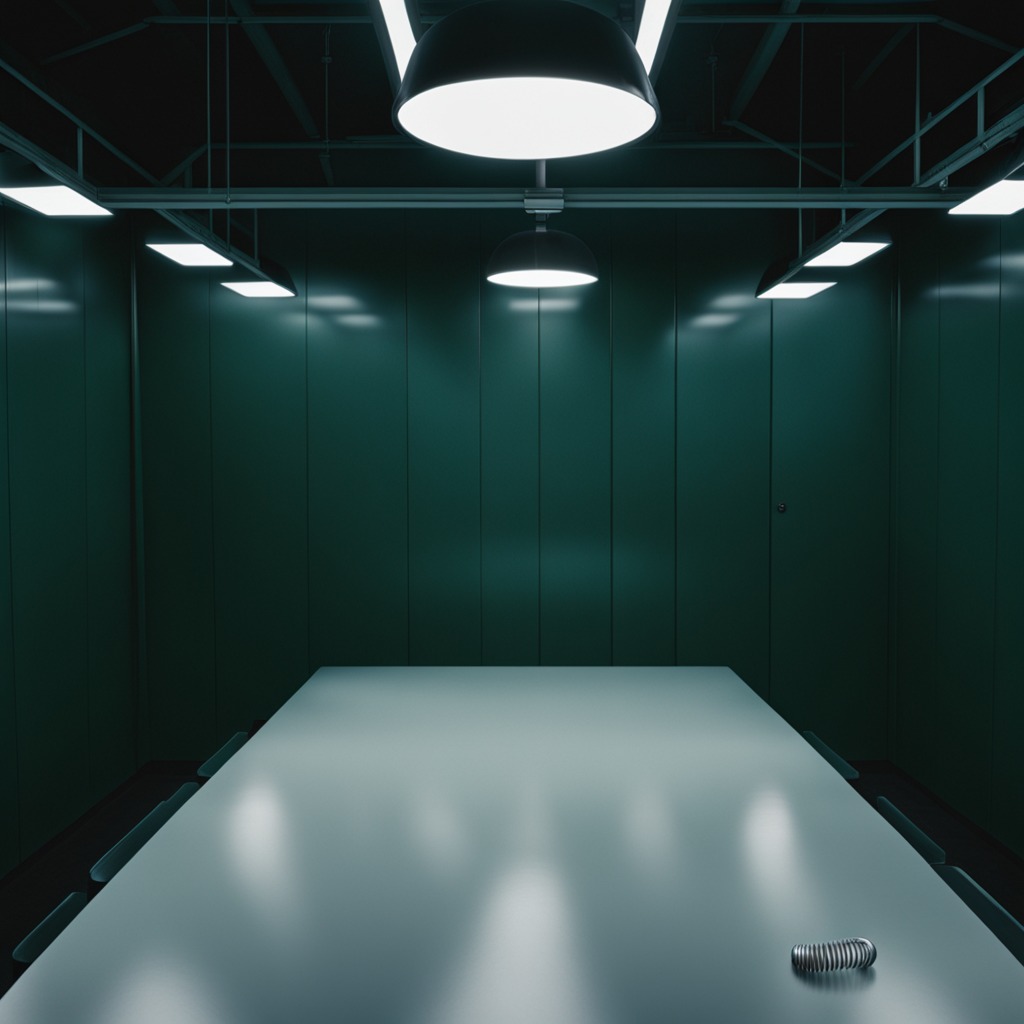
A coiled metal spring is lying on the clean empty table in a railway signal maintenance room lit by harsh overhead fluorescents.